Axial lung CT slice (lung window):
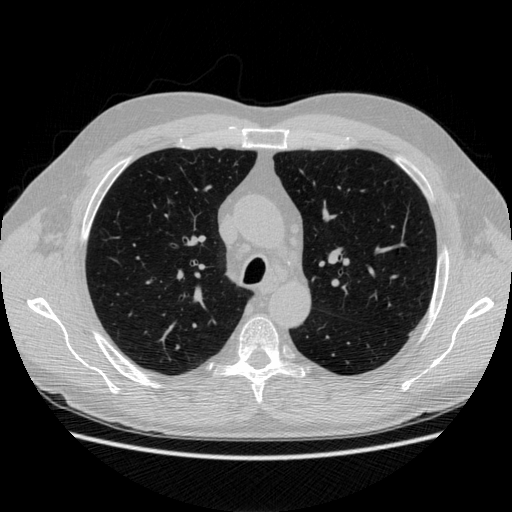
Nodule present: no